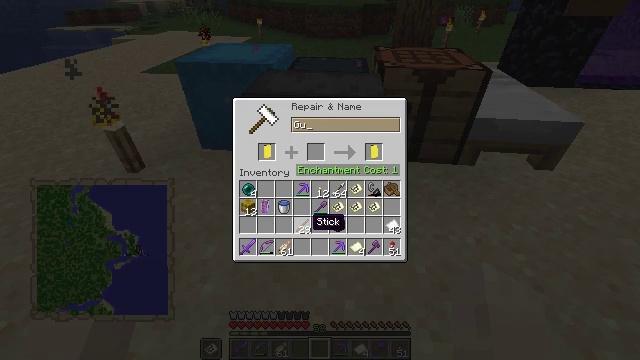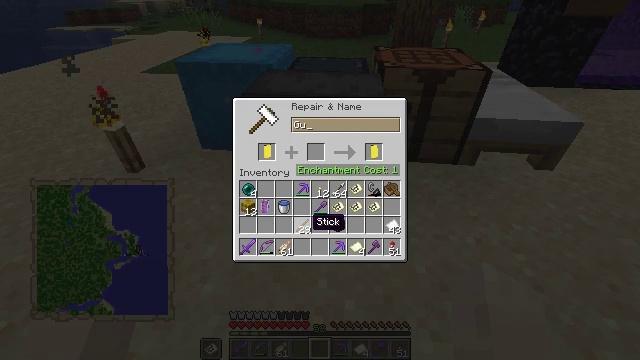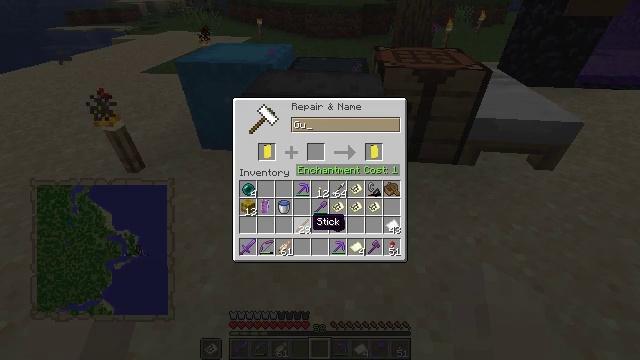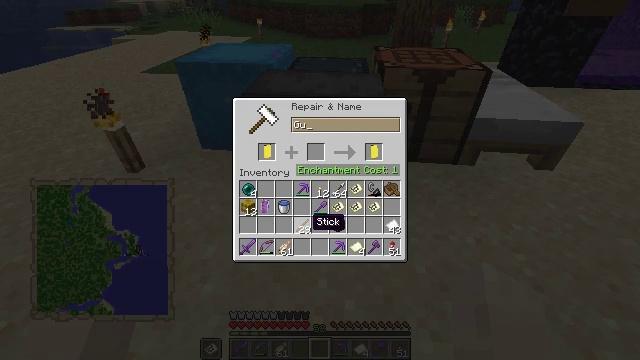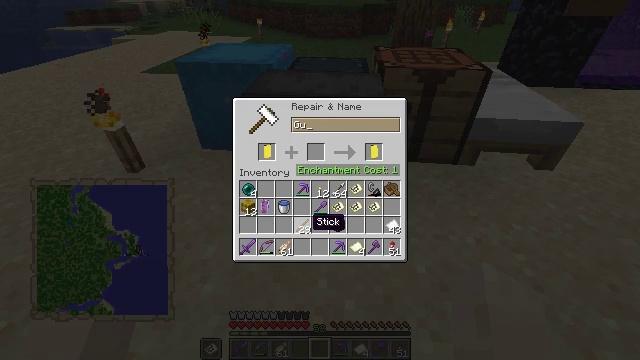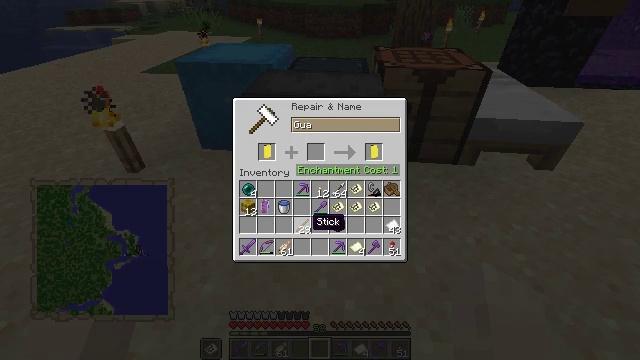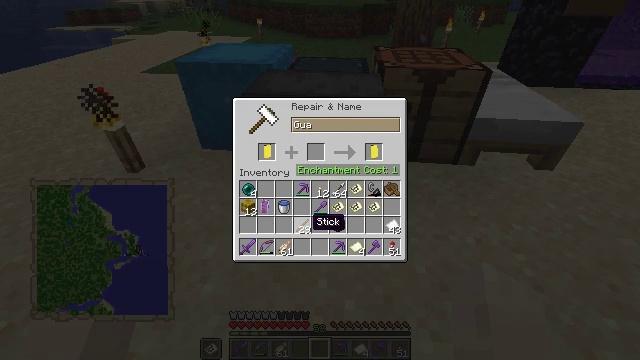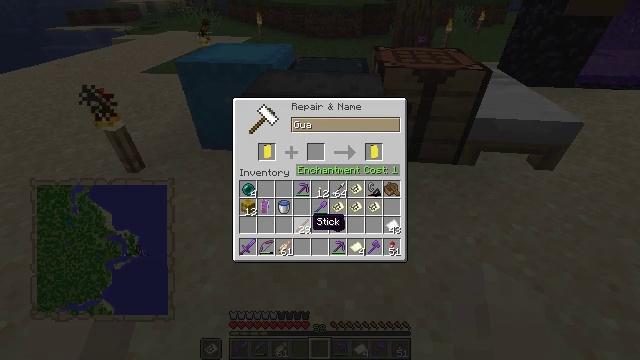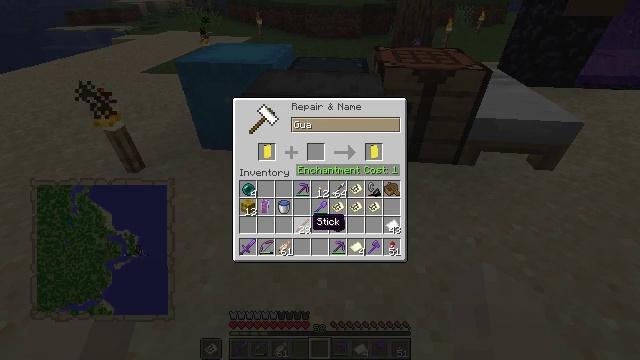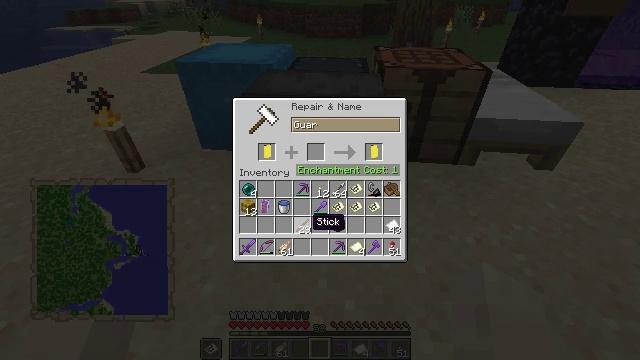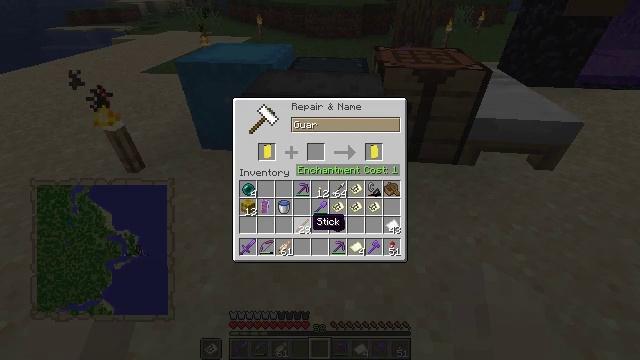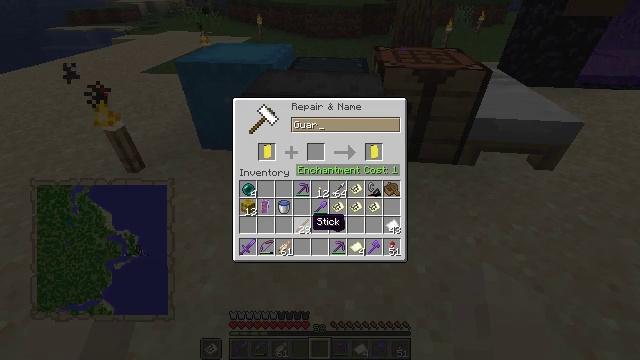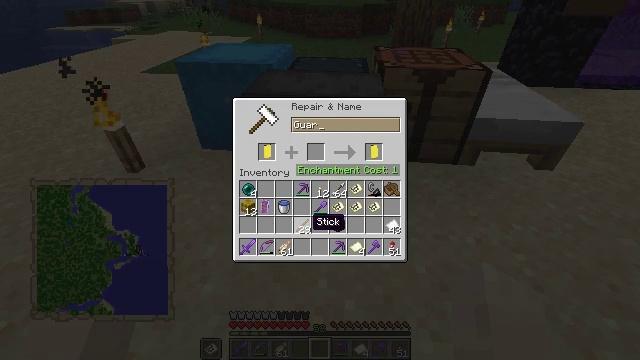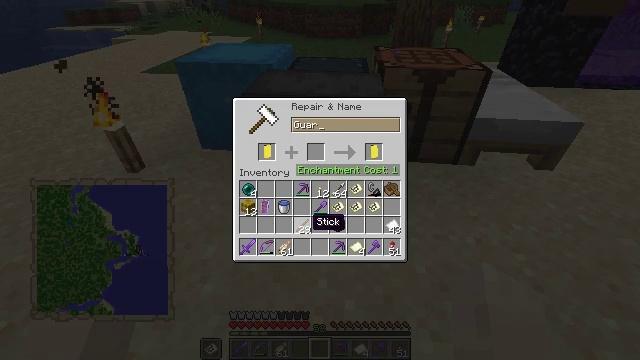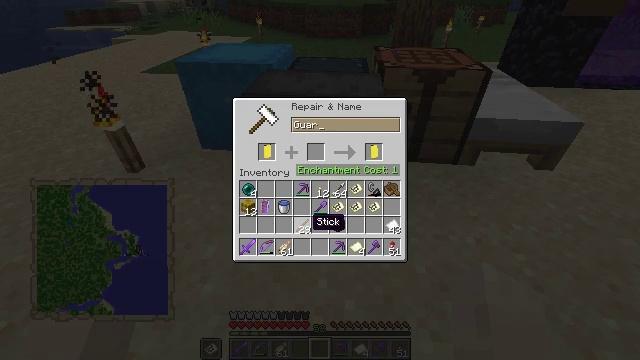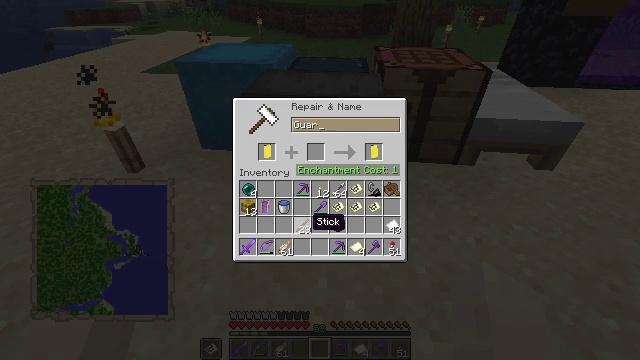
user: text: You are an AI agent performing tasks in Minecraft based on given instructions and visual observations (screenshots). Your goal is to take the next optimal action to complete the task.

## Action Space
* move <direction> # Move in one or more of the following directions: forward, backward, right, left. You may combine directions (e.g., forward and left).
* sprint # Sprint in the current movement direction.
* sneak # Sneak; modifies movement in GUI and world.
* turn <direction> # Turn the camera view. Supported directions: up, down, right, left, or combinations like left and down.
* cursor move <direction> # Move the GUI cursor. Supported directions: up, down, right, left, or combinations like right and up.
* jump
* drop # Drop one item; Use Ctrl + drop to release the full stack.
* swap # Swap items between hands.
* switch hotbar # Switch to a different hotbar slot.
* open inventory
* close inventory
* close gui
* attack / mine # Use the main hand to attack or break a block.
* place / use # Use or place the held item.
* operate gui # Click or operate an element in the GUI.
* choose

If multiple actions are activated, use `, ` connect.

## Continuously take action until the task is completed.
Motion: motion action
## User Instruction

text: Break the anvil to move it.
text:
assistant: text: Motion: no_op
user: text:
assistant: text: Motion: no_op
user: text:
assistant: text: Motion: no_op
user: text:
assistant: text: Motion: no_op
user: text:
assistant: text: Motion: move left
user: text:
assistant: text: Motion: move left
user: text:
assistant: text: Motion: move left
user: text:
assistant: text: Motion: move left
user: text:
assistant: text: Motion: move left
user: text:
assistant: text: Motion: no_op
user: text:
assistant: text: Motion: no_op
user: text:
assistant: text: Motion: no_op
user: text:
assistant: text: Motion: no_op
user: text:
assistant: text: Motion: no_op
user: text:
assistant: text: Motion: no_op
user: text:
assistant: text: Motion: no_op
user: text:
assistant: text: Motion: no_op
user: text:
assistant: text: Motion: no_op
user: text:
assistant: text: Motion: no_op
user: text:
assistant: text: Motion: no_op
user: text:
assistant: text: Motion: no_op
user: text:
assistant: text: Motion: move right
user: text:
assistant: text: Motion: move right
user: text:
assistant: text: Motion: move right
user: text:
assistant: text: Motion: move right
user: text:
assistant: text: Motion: no_op
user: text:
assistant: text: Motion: no_op
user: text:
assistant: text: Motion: no_op
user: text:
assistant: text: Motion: no_op
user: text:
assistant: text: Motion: move left